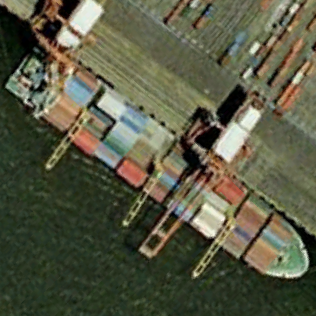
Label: Container_ship